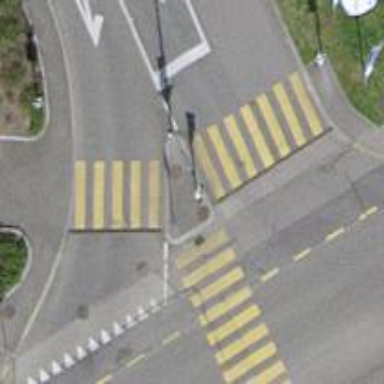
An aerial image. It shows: Kerb barrier.